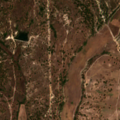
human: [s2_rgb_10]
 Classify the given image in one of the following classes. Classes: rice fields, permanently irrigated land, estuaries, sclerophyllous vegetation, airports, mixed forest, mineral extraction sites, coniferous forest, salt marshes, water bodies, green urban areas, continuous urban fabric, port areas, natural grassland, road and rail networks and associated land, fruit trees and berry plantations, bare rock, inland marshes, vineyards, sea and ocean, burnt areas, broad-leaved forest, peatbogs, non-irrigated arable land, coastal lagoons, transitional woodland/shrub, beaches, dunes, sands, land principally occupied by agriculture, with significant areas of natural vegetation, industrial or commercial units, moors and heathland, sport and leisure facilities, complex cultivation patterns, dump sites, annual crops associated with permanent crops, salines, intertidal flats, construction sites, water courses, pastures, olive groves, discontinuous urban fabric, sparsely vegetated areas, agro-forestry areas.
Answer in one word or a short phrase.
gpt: pastures, agro-forestry areas, broad-leaved forest, mixed forest, transitional woodland/shrub